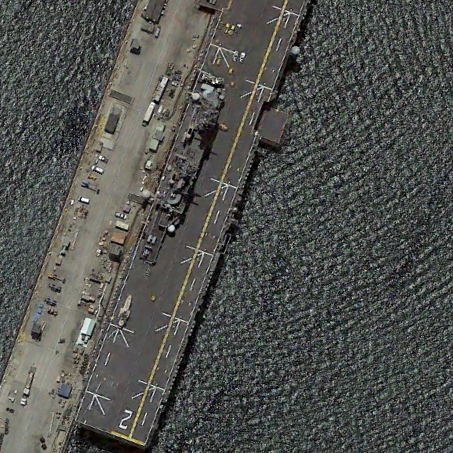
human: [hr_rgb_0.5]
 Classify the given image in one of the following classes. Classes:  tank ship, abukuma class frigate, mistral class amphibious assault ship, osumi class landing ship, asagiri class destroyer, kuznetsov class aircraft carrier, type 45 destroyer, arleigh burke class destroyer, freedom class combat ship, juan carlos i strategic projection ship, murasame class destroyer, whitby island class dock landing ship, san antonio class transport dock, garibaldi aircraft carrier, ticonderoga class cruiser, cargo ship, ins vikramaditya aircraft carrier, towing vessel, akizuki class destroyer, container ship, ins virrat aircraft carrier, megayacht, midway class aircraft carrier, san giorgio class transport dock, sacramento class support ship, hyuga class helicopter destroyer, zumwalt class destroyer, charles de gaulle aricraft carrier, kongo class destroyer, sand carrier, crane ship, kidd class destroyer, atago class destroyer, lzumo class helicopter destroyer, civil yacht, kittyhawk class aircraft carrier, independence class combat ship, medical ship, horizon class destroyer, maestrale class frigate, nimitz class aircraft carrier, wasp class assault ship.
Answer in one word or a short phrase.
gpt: Wasp class assault ship